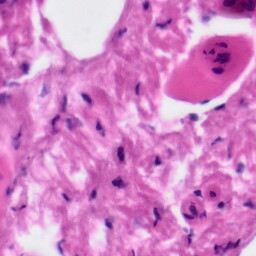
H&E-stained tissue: Tonsil